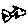
Label: fish